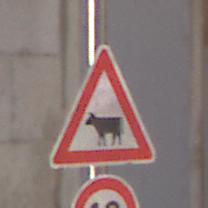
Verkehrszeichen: ViehtriebRechts
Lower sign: Geschwindigkeit10
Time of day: Midday
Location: Outdoor (Urban)
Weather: Clear
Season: NotSpecified
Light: Natural